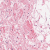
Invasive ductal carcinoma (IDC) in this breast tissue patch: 0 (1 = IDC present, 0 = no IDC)